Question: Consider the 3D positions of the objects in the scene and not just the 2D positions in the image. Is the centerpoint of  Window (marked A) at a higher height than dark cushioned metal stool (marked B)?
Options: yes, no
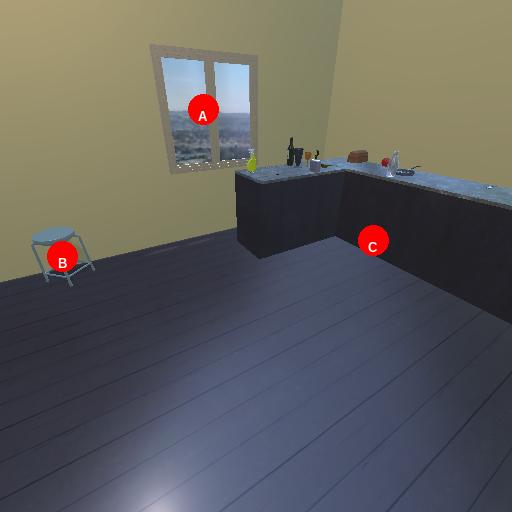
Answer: yes